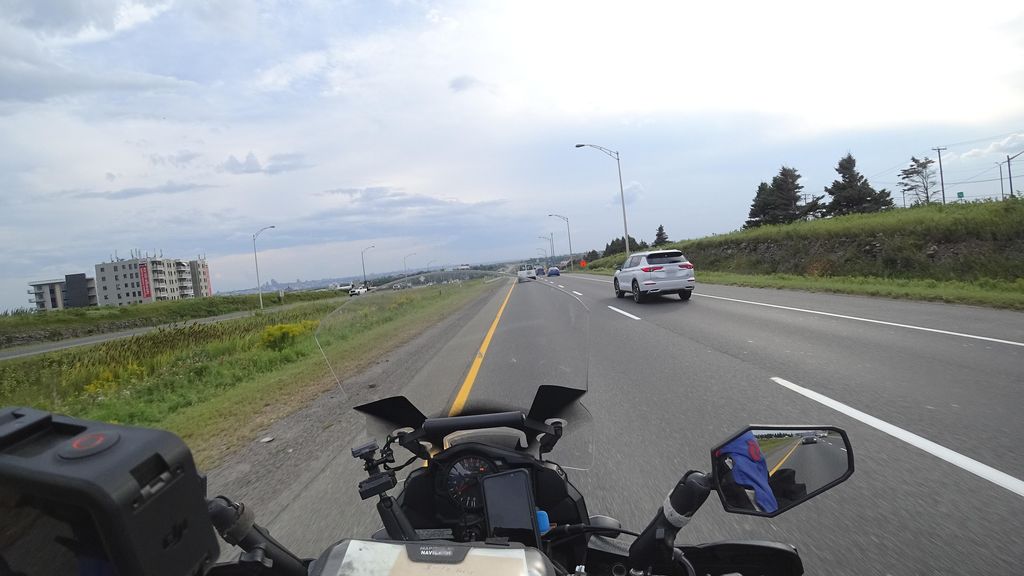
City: quebec_city